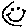
Label: smiley face